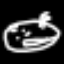
Label: squiggle